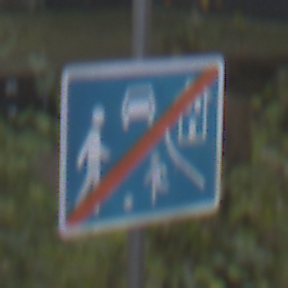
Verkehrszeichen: EndeVerkehrsberuhigterBereich
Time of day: MorningAfternoon
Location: Outdoor (Urban)
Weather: PartlyCloudy
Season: NotSpecified
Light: Natural